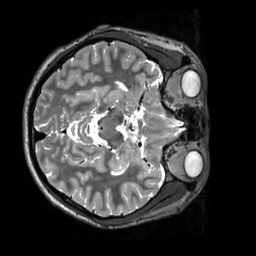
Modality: T2w
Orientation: axial
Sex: male
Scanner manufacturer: siemens
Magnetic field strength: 3 T
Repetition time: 3.2 s
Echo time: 0.409 s